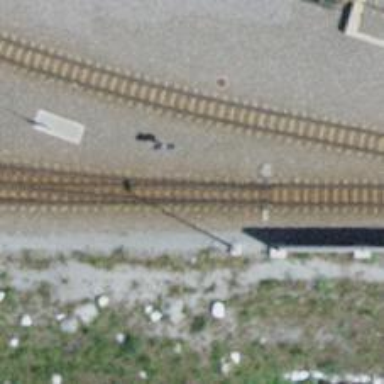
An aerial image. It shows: Railway switch.